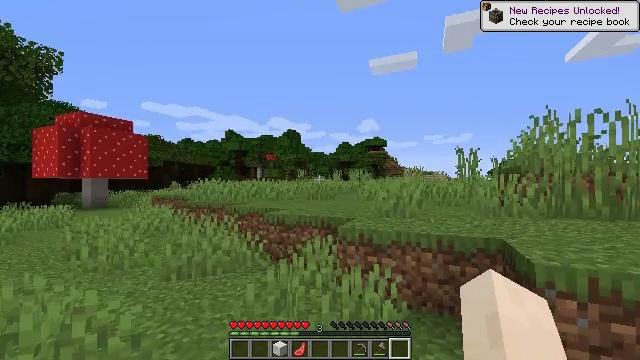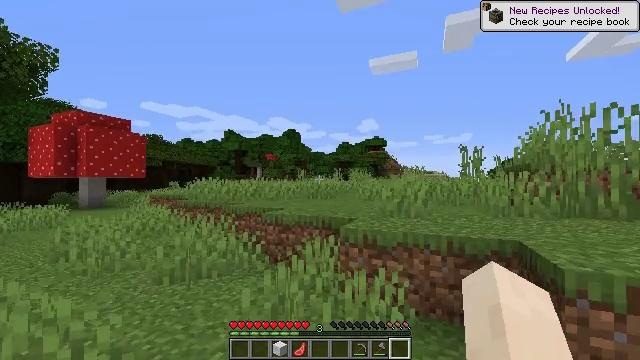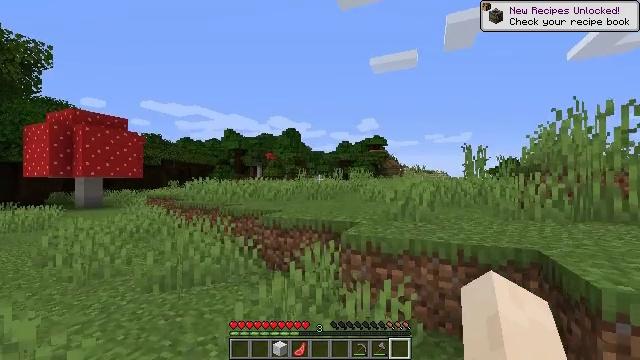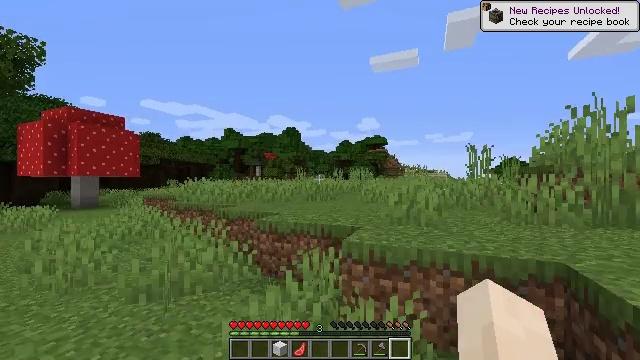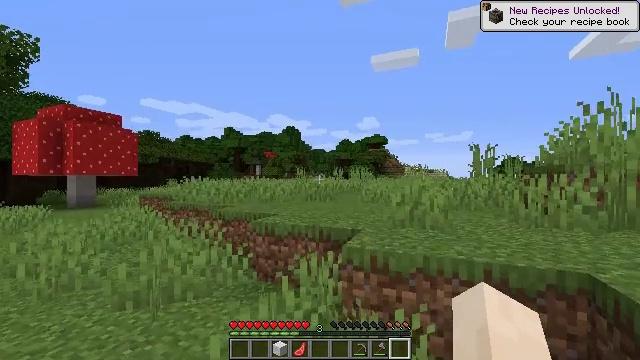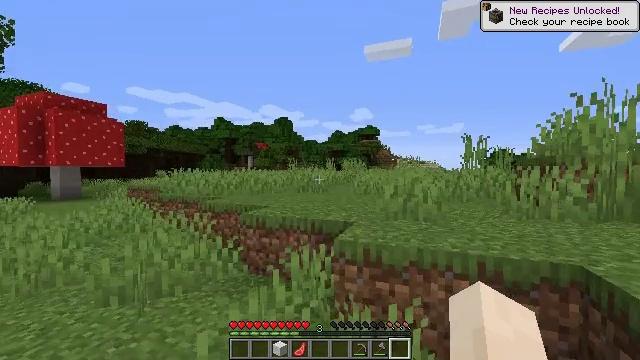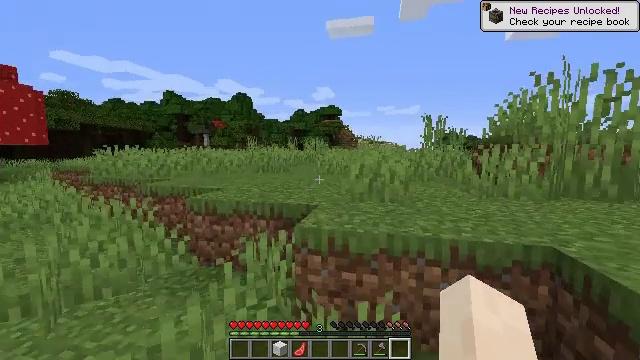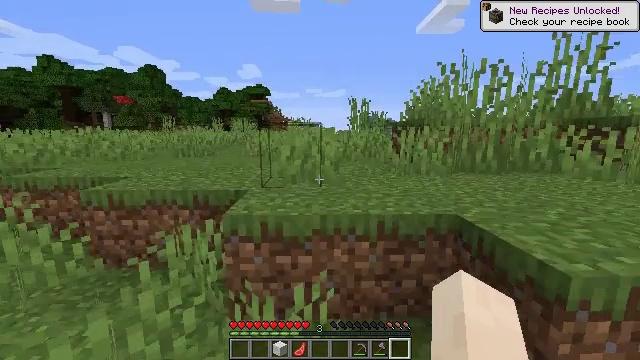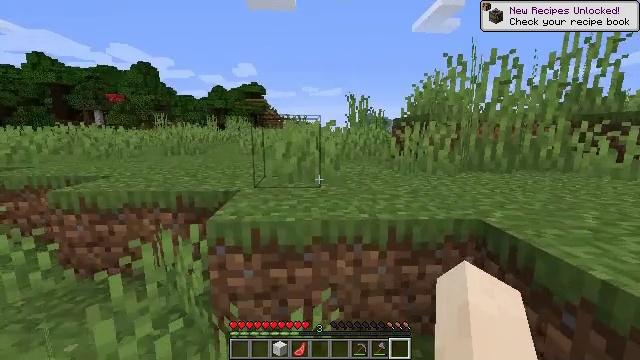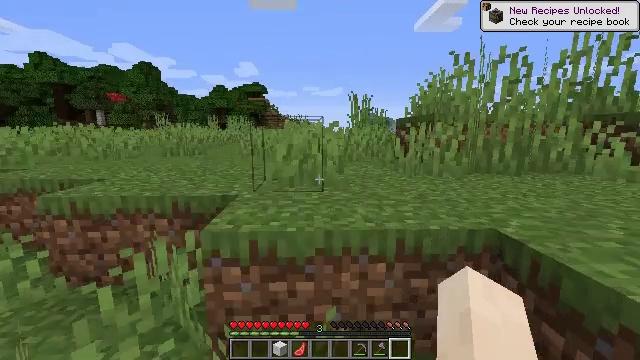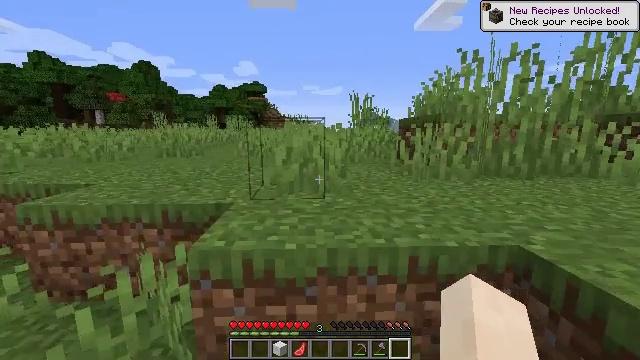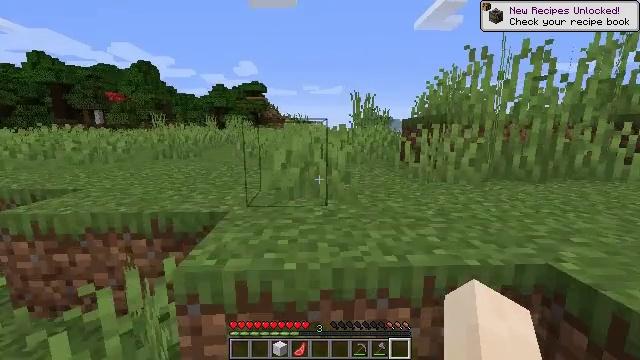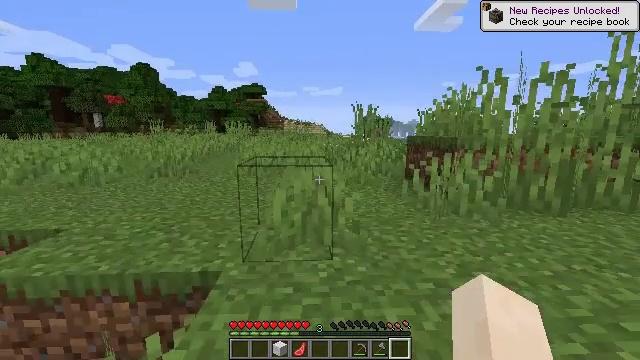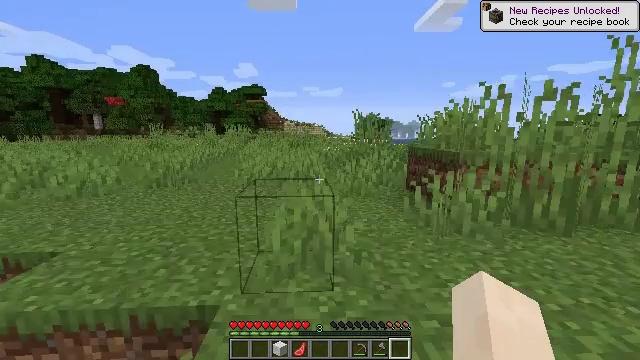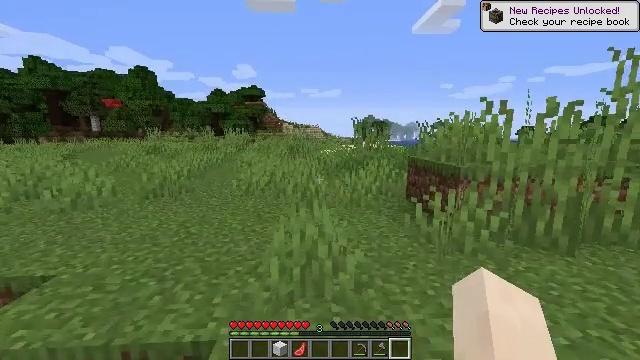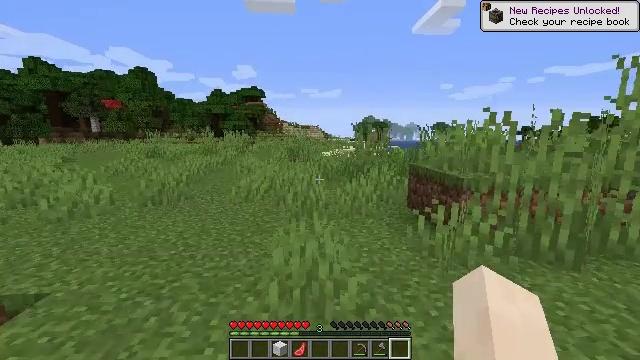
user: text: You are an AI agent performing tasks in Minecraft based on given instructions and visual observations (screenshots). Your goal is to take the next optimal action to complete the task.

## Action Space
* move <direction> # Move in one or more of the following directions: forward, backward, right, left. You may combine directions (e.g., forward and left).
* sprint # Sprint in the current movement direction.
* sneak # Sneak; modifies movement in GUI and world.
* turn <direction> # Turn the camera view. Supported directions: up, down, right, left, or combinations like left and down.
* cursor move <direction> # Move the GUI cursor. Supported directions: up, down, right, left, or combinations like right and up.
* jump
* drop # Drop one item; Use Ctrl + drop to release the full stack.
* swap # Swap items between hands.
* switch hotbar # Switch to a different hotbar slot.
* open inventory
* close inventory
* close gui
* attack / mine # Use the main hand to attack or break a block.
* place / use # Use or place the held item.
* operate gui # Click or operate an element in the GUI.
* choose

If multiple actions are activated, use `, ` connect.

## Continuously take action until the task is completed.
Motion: motion action
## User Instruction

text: Interact with the crafting table to obtain a dark oak boat.
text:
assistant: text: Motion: move forward
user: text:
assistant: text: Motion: move forward
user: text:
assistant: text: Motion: move forward
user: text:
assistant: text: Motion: move forward
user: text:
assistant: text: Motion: move forward, turn right and down
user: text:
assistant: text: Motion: move forward, turn right and down
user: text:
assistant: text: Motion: move forward, turn right and down
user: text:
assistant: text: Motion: move forward
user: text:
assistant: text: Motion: move forward, sprint
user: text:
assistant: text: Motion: move forward, sprint
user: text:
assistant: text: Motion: move forward, sprint
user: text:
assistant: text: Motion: move forward, sprint, jump
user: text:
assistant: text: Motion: move forward, sprint, jump
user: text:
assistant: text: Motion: move forward, sprint, jump
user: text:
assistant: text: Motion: move forward, sprint, jump
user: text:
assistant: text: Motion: move forward, sprint
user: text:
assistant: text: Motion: move forward, sprint
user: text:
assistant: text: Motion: move forward, sprint
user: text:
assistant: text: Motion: move forward, sprint
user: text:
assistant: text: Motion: move forward, sprint
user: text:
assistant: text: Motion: move forward, sprint, jump
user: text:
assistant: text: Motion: move forward, sprint, jump
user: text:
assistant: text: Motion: move forward, sprint, jump
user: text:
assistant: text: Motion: move forward, sprint, jump
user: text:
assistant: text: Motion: move forward, sprint, jump
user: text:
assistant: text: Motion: move forward, sprint
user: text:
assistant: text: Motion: move forward and move right, sprint
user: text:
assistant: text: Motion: move forward and move right, sprint
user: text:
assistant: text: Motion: move forward and move right
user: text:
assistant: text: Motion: move forward and move right, turn right